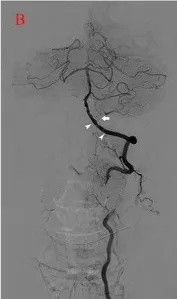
(B) Postoperative angiogram showing the intact vertebrobasilar arteries and patency of the left VA, left PICA (arrow), and implanted stent (arrowhead).
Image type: radiology (x_ray)